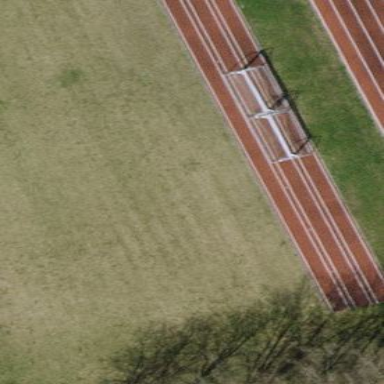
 designed for leisure and sports activities."